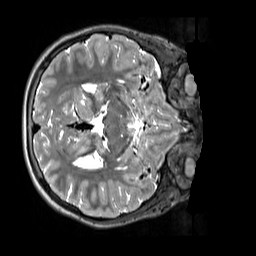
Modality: T2w
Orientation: axial
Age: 12
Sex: female
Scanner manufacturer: siemens
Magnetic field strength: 3 T
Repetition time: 3.2 s
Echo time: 0.408 s